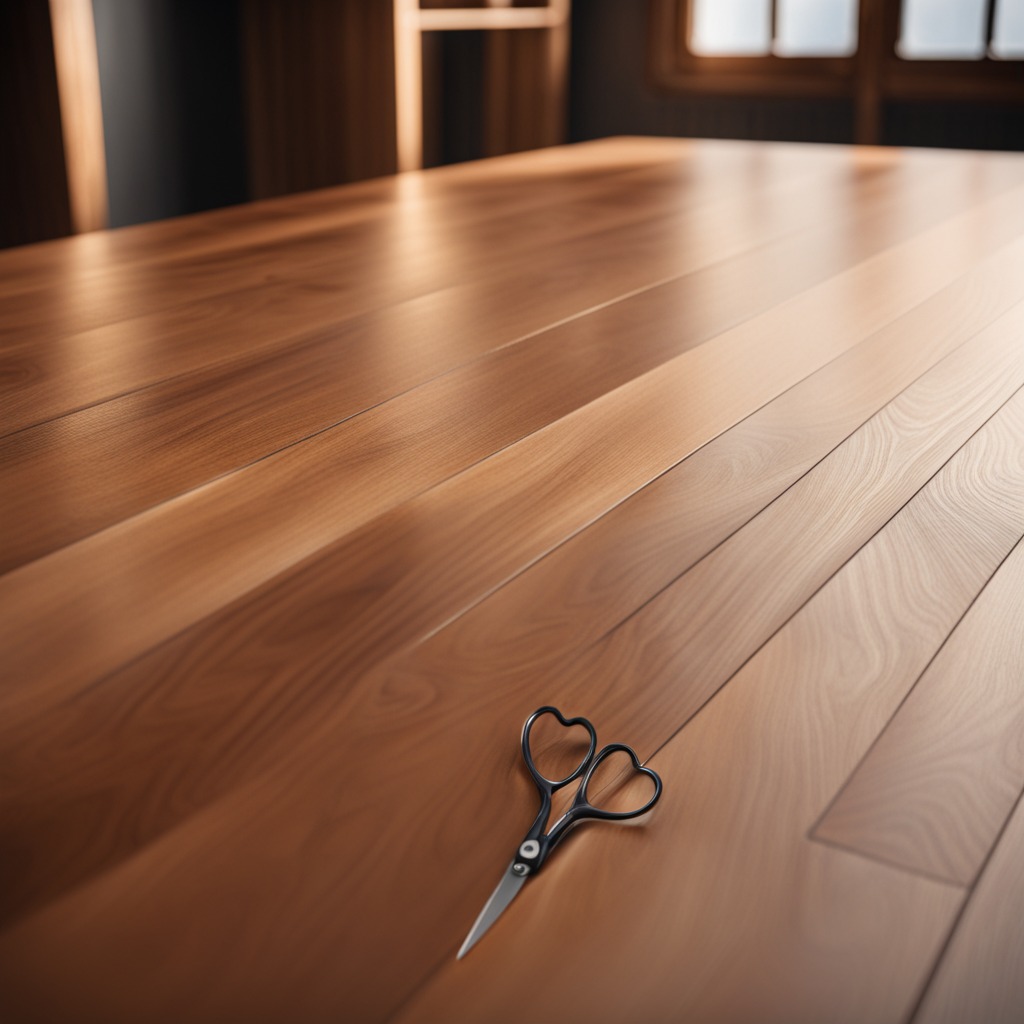
A scissor lies on a wooden table in a carpentry studio.